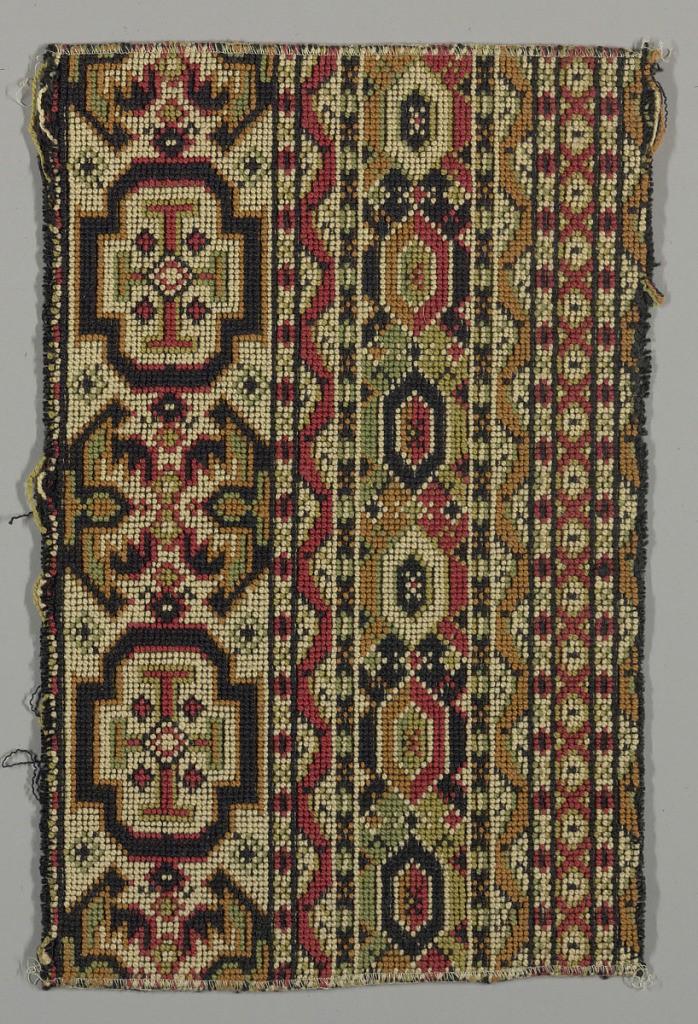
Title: Carpet fragment
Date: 1880–1910
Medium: cotton Technique: machine made
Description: Fragment in a pattern of varied stripes of geoemetric patterning in reds, browns, green, black and white.